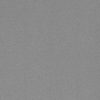
Label: dusty